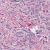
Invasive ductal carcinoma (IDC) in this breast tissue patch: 1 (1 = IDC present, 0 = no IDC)